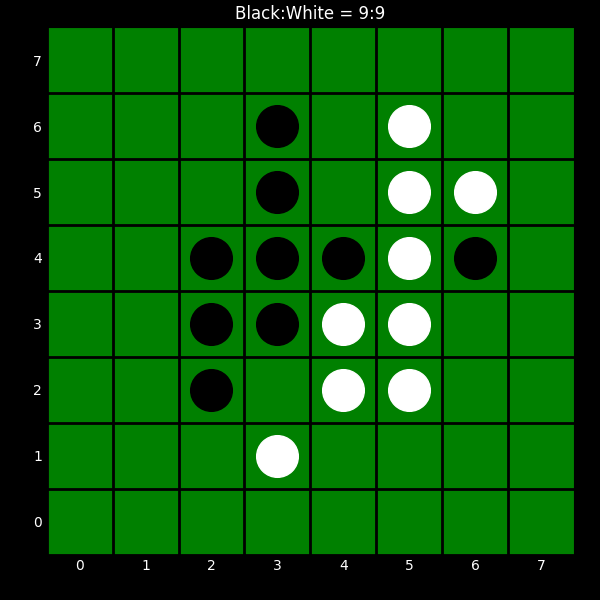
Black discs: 9
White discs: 9